Question: Assume an abstract model like this:
'''
public abstract class MyClass : BaseEntity
{
[UIHint("File")]
public long? DocumentFileId { get; set; }
}
'''
The problem is 'Cannot resolve template 'File'', while there is File.cshtml in View editor templates.

The point is, if I don't define MyClass as an abstract class, error will be solved.
My question is, why editor template can not resolve in abstract classes, and how can I handle it?
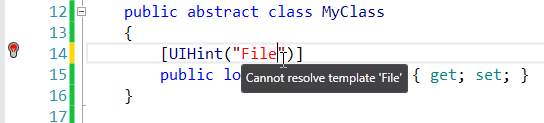
Answer: This is a bug with ReSharper that was <URL> almost a year ago. Doesn't look like JetBrains are in a rush to fix it.
However, it shouldn't interfere with your development other than being a nuisance.